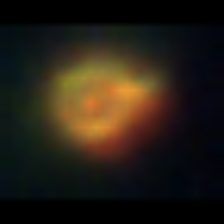
Taxon: Unknown_phyto
Group: Unknown